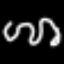
Label: squiggle